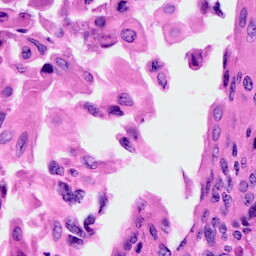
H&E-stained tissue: Cervix